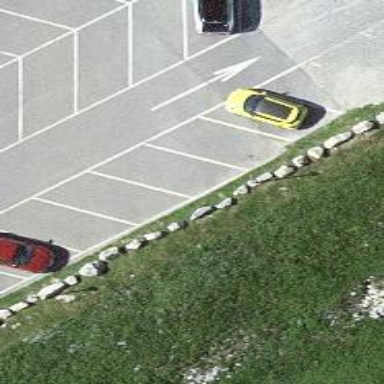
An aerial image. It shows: Block barrier.